Field crop: maize
Growth stage: 2
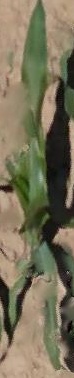
Species: maize